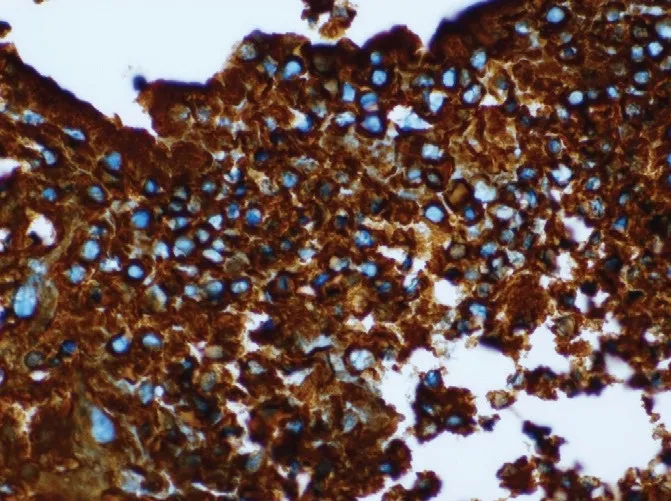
IHC, CD 20 x 400: Tumour cells are CD 20 positive.
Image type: pathology (immunostaining)